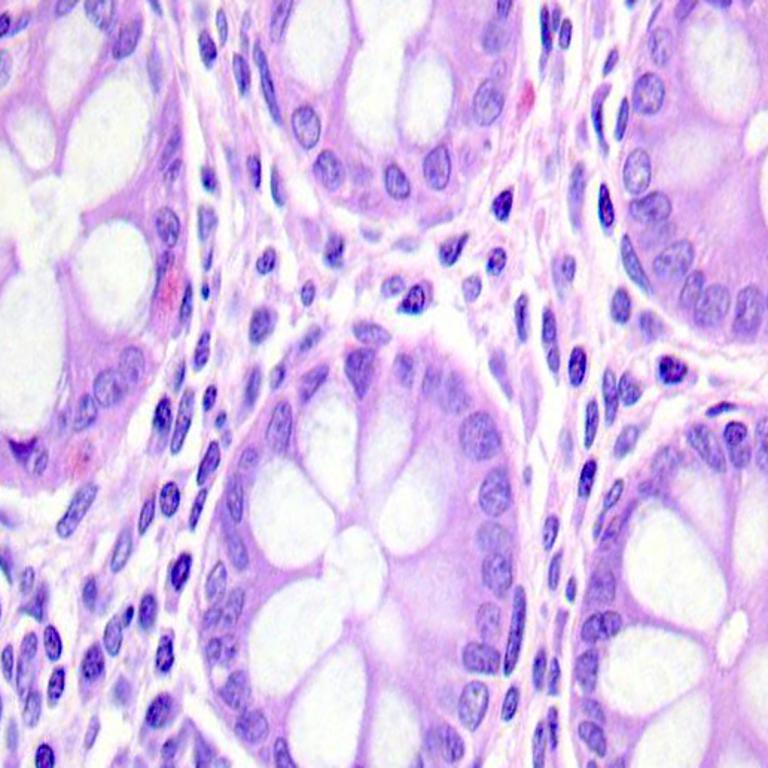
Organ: colon
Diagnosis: benign